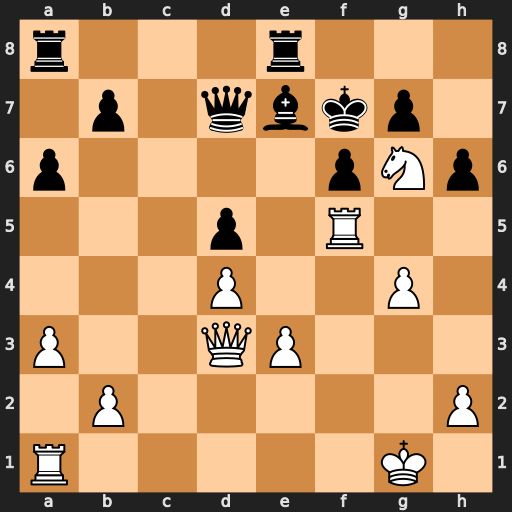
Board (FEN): r3r3/1p1qbkp1/p4pNp/3p1R2/3P2P1/P2QP3/1P5P/R5K1
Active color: w
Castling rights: -
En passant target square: -
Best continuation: Ne5+ Kg8 Nxd7